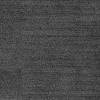
Atmospheric dust classification: dusty